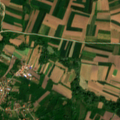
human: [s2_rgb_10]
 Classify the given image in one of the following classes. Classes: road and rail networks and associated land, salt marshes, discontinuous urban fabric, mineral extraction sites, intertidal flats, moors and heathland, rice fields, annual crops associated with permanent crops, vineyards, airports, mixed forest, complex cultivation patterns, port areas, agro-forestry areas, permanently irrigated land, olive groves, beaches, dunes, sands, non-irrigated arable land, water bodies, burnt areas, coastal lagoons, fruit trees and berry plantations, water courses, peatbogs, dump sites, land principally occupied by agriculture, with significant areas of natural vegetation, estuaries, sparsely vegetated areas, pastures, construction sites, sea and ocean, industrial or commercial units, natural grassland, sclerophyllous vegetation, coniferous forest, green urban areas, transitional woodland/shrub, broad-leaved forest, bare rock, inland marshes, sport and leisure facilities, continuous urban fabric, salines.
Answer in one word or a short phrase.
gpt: discontinuous urban fabric, non-irrigated arable land, complex cultivation patterns, land principally occupied by agriculture, with significant areas of natural vegetation